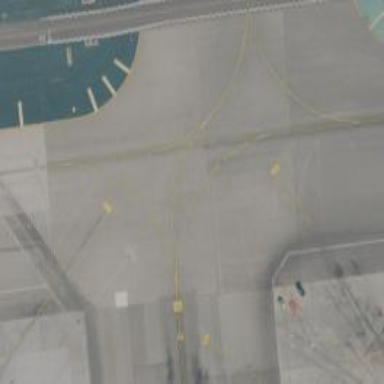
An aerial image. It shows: View of taxiway at the airport.